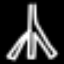
Label: The Eiffel Tower